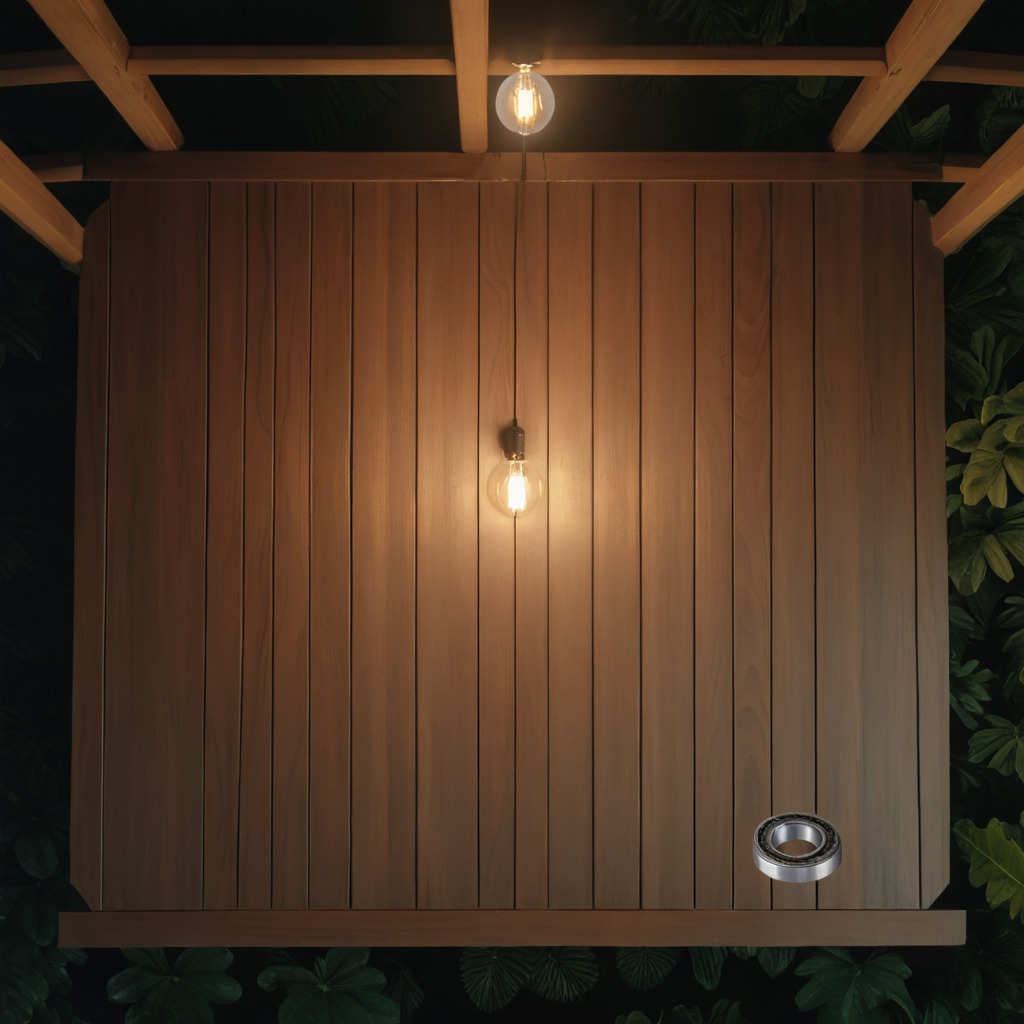
A metal ball bearing is lying on the wooden table.